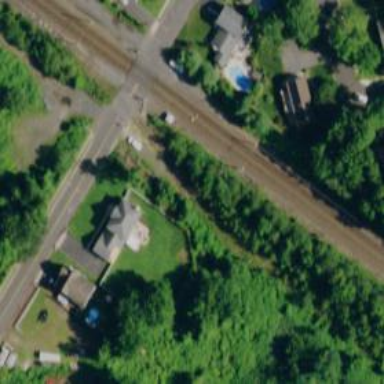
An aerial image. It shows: Abandoned railway.